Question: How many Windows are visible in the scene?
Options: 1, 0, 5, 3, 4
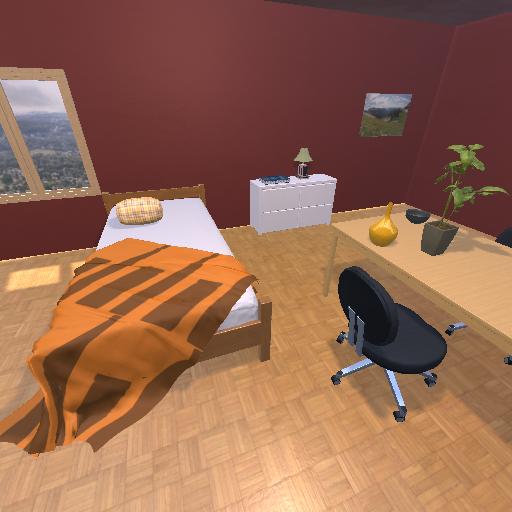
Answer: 1